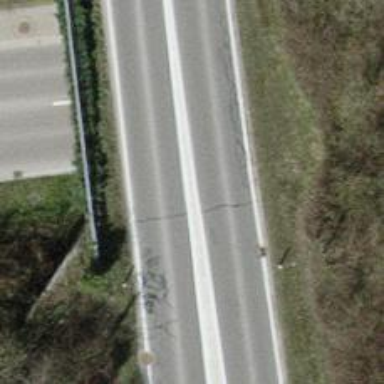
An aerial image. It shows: Secondary road crossing bridge with asphalt surface.